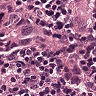
Metastatic tissue present: yes